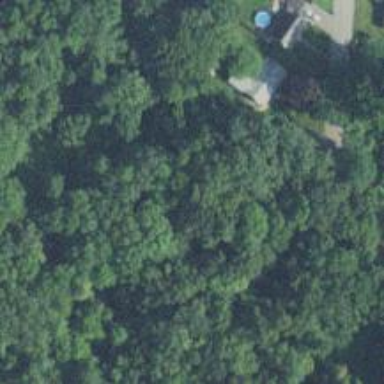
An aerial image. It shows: Mixed leaf woodland.